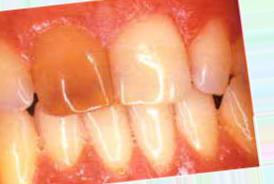
Condition: Tooth Discoloration